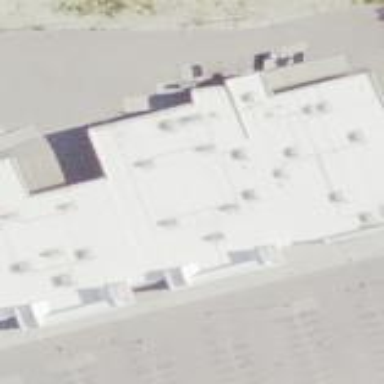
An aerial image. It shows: Building.